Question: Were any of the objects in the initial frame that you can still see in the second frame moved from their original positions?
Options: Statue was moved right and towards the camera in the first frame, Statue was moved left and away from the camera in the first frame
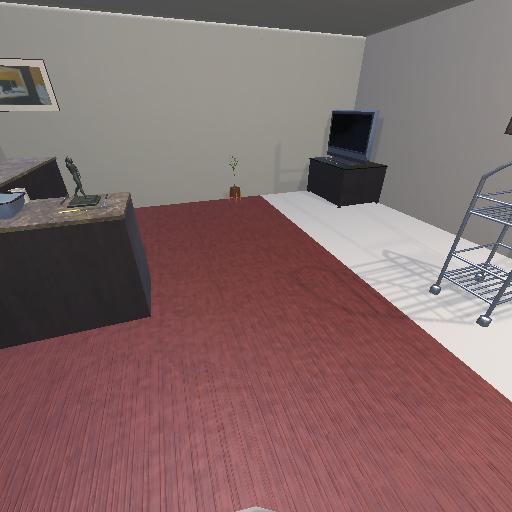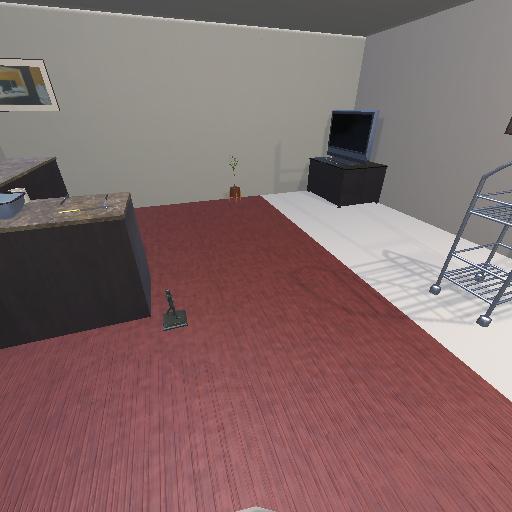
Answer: Statue was moved right and towards the camera in the first frame